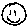
Label: smiley face